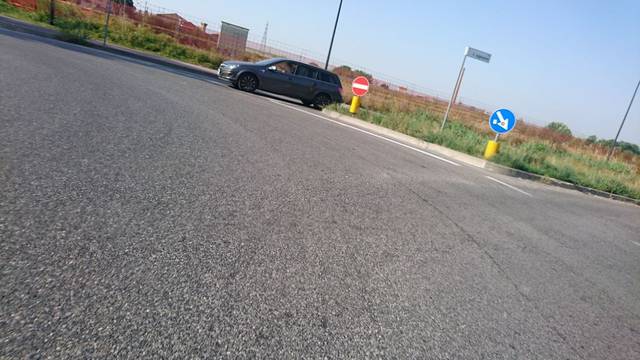
Region: Italy
Coordinates: 45.442, 11.893